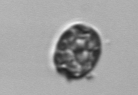
Label: Thalassiosira